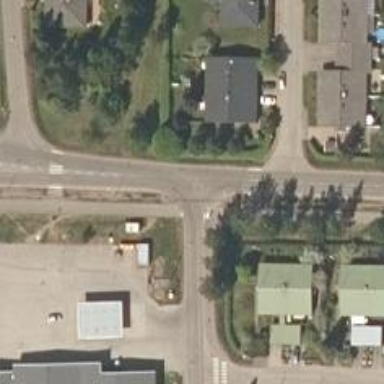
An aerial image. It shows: Asphalt cycleway with uncontrolled zebra crossing.